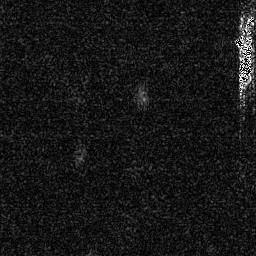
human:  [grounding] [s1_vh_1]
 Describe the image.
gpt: In the satellite image, there is  <ref>1 medium ship </ref> <box>[[90, 12, 99, 34, 0]]</box> located at top right.